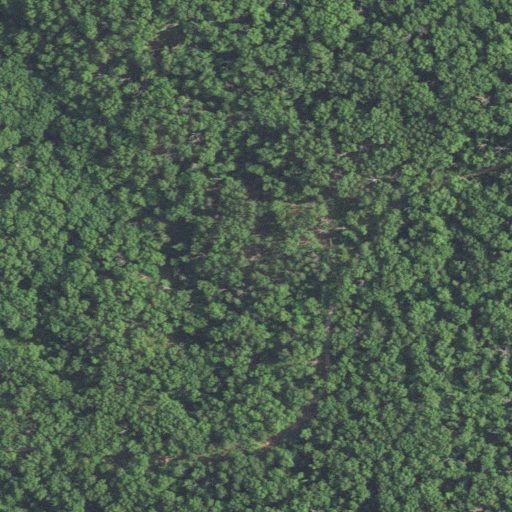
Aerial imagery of ridge(s) in Missouri named Devils Backbone containing mixed forest and deciduous forest